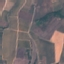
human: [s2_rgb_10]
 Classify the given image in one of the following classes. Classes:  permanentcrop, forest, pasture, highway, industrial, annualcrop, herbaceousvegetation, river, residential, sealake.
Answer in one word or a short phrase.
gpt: PermanentCrop